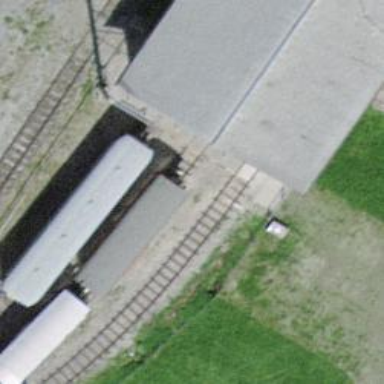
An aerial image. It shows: Narrow-gauge railway service yard with 1 track. The railway is electrified with contact line.